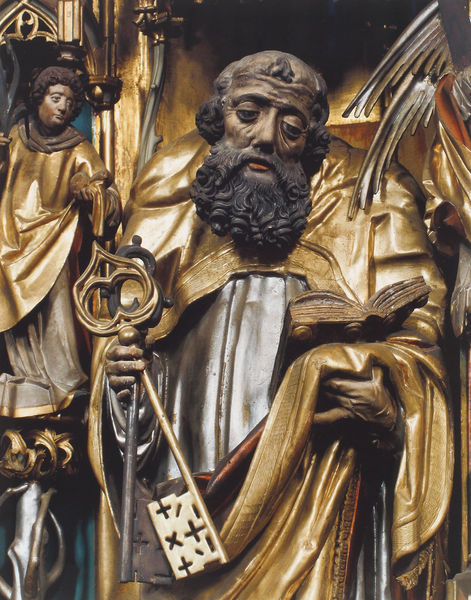
Titel: Niederlana, Pfarrkirche Mariae Himmelfahrt, Hochaltar
Standort: Niederlana, Pfarrkirche Mariae Himmelfahrt (EU - I - Südtirol)
Schlagwörter: flügel, mann, ausschnitt, holz, bart, silber, hände, kirche, figur, gewand, gold, mantel, gotik, lippen, locken, engel, skulptur, statue, papst, falte, detail, plastik, bemalt, buch, vergoldet, altar, hochaltar, schnitzerei, christlich, schlüssel, aufgeschlagen, glauben, petrus, fassung, petru, heilliger, figurlich